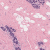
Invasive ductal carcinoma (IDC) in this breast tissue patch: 0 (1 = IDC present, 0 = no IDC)